Question: I'm trying to establish a new connection with Oracle database with ojdbc7 driver and when I get to the "Customize Connection" step, i get the following message:
'''
Cannot establish a connection to jdbc:oracle:thin:@localhost:1521:XE using oracle.jdbc.OracleDriver (ORA-01017: invalid username/password; logon denied
'''
)
Can anyone explain what to do? I tried putting in different formats of username and password, I tried stopping and then starting the database again (Express Edition 11g), I couldn't find anything on the web...

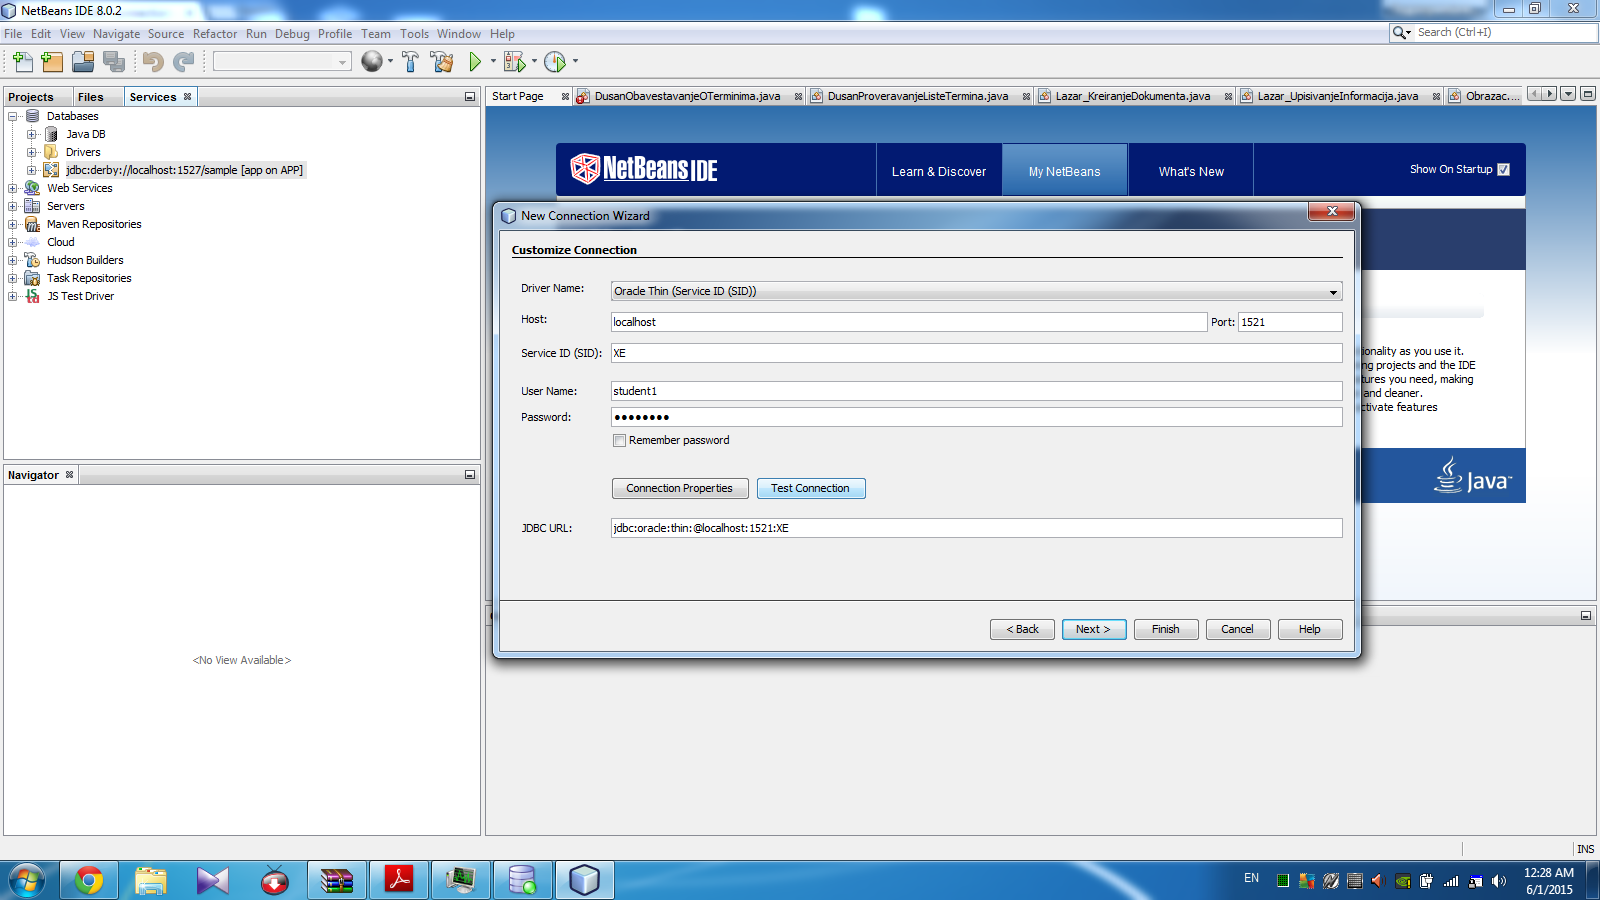
Answer: Oracle has a very detailed tutorial on how to setup a connection from Netbeans to Oracle Express Edition
<URL>
You can only connect using already existing users, If you want to create a new user you need to do that directly in the database
Regardingthe JDBC url sintax here is an example
'''
jdbc:oracle:thin:@//localhost:1521/xe, username = sys and password = 123456
'''